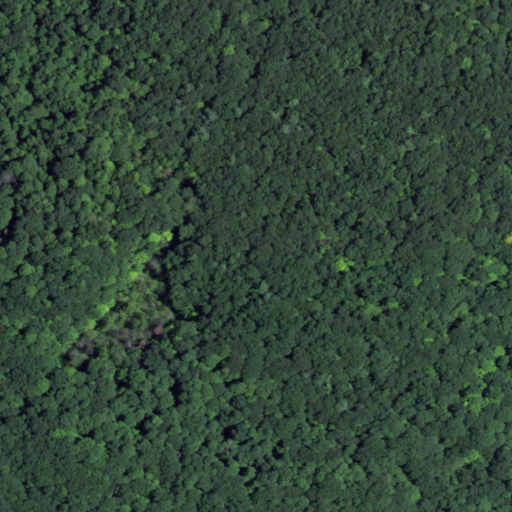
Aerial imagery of mountain in New York named Schuyler Mountain containing deciduous forest and evergreen forest